Question: I'm using struts 2.2.1 and tiles 2.2.2. I've done every step described <URL> but I cannot get tiles work... I get the following error while deploying my war to glassfish 3.1:
'''
[#|2011-10-04T08:43:28.117+0200|SEVERE|glassfish3.1|javax.enterprise.system.tools.admin.org.glassfish.deployment.admin|_ThreadID=74;_ThreadName=AutoDeployer;|Exception while invoking class com.sun.enterprise.web.WebApplication start method
java.lang.Exception: java.lang.IllegalStateException: ContainerBase.addChild: start: org.apache.catalina.LifecycleException: java.lang.IllegalArgumentException: java.lang.ClassNotFoundException: org.apache.struts2.tiles.StrutsTilesListener
at com.sun.enterprise.web.WebApplication.start(WebApplication.java:130)
'''
In my WEB-INF/lib I've got commons-collections-3.1.jar, commons-fileupload-1.2.1.jar, struts2-core-2.2.1.jar, tiles-api-2.2.2.jar, tiles-core-2.2.2.jar, tiles-jsp-2.2.2.jar and xwork-core-2.2.1.jar.
This is my struts.xml:
'''
<?xml version="1.0" encoding="UTF-8"?>
<!DOCTYPE struts PUBLIC
"-//Apache Software Foundation//DTD Struts Configuration 2.0//EN"
"http://struts.apache.org/dtds/struts-2.0.dtd">
<struts>
<constant name="struts.devMode" value="true" />
<package name="basicstruts2" extends="struts-default">
<interceptors>
<interceptor-stack name="appDefault">
<interceptor-ref name="defaultStack">
<param name="exception.logEnabled">true</param>
<param name="exception.logLevel">ERROR</param>
</interceptor-ref>
</interceptor-stack>
</interceptors>
<default-interceptor-ref name="appDefault" />
<result-types>
<result-type name="tiles" class="org.apache.struts2.views.tiles.TilesResult" />
</result-types>
<global-results>
<result name="exception">/jsp/exceptions/exception.jsp</result>
<result name="webServiceException">/jsp/exceptions/webserviceexception.jsp</result>
</global-results>
<global-exception-mappings>
<exception-mapping exception="java.lang.Exception" result="exception" />
<exception-mapping exception="java.io.IOException" result="exception" />
<exception-mapping exception="exceptions.WebServiceExceptionForStruts"
result="webServiceException" />
</global-exception-mappings>
<action name="tilesTest" class="test.action.TilesTest">
<result name="success" type="tiles">/welcome.tiles</result>
</action>
<action name="index">
<result>/jsp/index.jsp</result>
</action>
</package>
</struts>
'''
After inserting the code into my struts.xml, I get this error in eclipse:

And this is my web.xml:
'''
<?xml version="1.0" encoding="UTF-8"?>
<web-app id="WebApp_ID" version="2.4" xmlns="http://java.sun.com/xml/ns/j2ee" xmlns:xsi="http://www.w3.org/2001/XMLSchema-instance"
xsi:schemaLocation="http://java.sun.com/xml/ns/j2ee http://java.sun.com/xml/ns/j2ee/web-app_2_4.xsd">
<display-name>Consumer</display-name>
<welcome-file-list>
<welcome-file>/jsp/index.jsp</welcome-file>
</welcome-file-list>
<filter>
<filter-name>struts2</filter-name>
<filter-class>org.apache.struts2.dispatcher.ng.filter.StrutsPrepareAndExecuteFilter</filter-class>
</filter>
<filter-mapping>
<filter-name>struts2</filter-name>
<url-pattern>/*</url-pattern>
</filter-mapping>
<listener>
<listener-class>org.apache.struts2.tiles.StrutsTilesListener</listener-class>
</listener>
<context-param>
<param-name>tilesDefinitions</param-name>
<param-value>/WEB-INF/tiles.xml</param-value>
</context-param>
</web-app>
'''
Thank you very much!
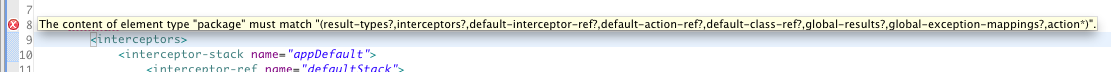
Answer: You're missing the S2 tiles plugin. It's listed in the referenced article.
Your second issue with the XML is clearly stated in the IDE error; the order of elements given in the error message isn't the order you define the elements in your XML file.